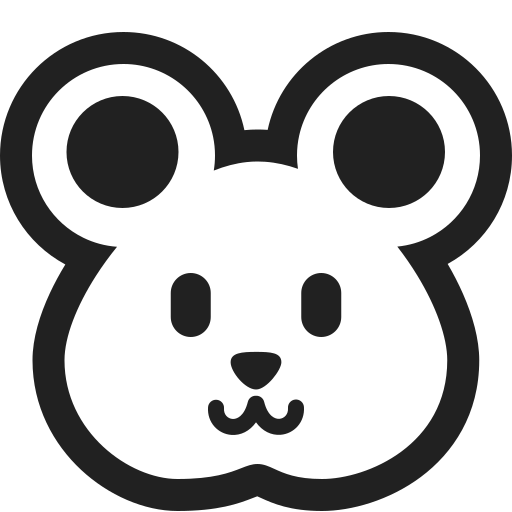
hamster high contrast